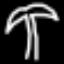
Label: palm tree